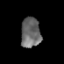
Tissue: prostate
Cell type: Myeloid cells
Senescence score: 0.3487
Nuclear area (px): 583
Mean DAPI intensity: 104.849